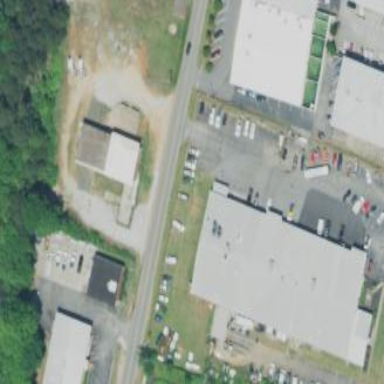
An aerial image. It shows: Commercial building.